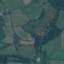
Land use / land cover class: Pasture